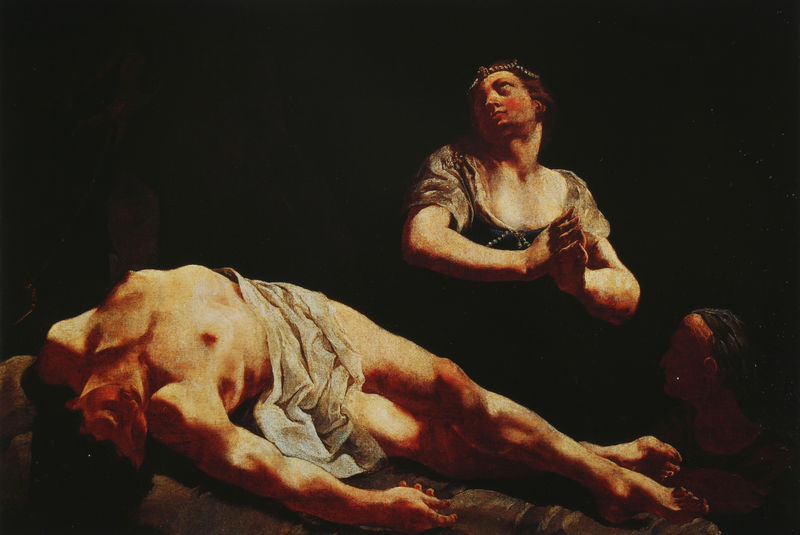
Titel: Judith und Holofernes
Künstler: Giulia Lama
Standort: Venedig
Institution: Accademia
Schlagwörter: akt, blau, dunkel, felsen, fuß, gemälde, gott, hand, haut, himmel, kopf, körper, lendenschurz, mann, nackt, schatten, weiß, frauen, menschen, ocker, ausschnitt, braun, brust, frau, grau, haar, hell, kleid, licht, mund, männer, nase, schmuck, schwarz, stirn, tisch, blick, rot, schleier, tuch, beige, malerei, symbolismus, arm, arme, augen, barock, falten, gesicht, leiche, mord, stein, tod, tot, toter, trauer, hals, hände, öl, auge, dunkelheit, haare, sitzend, stoff, paar, personen, kinn, kontrast, krone, perle, perlen, rosa, helldunkel, beine, bein, liegen, italien, zwei, haltung, backen, fels, kette, farbe, beleuchtung, füsse, ölgemälde, gefaltet, weib, muskeln, brustwarze, knie, liegend, oben, fleisch, nacktheit, lendentuch, kreuz, beten, gebet, diagonal, korpus, zeuge, beleuchtet, gefaltete hände, christus, grab, jesus, jesus christus, kreuzabnahme, leichnam, pieta, leid, leiden, dramatik, flehen, knieend, backe, malerie, chiaroscuro, maria, magdalena, betend, beweinung, maria magdalena, geliebte, kopfschmuck, schwar, grablegung, gekreuzt, bitten, erlösung, josef, joseph, passion, nippel, caravaggio, himmelwärts, beweinung christi, schauend, caravagio, faltenwrf, italienische malrei, liegende figur, nachtstück, 3, tend, abnahme vom kreuz, 2, totenklage, kopr, dramarturgie, nacjt+, hell-dunkel-malerei